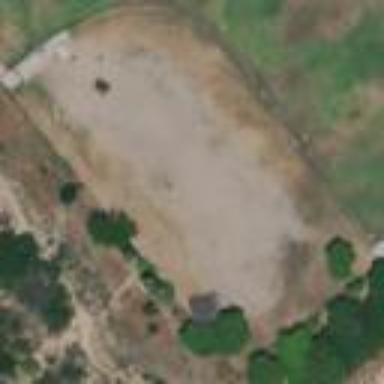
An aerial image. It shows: Dog park with dirt surface.